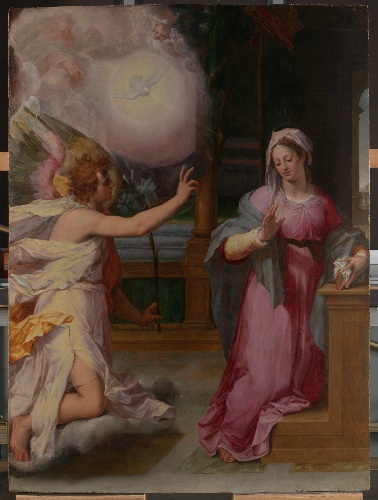
Title: The Annunciation
Artist: Peter Candid (Pieter de Witte, Pietro Candido)
Artist bio: Netherlandish, Bruges ca. 1548–1628 Munich
Date: ca. 1585
Object type: Painting
Classification: Paintings
Medium: Oil on wood
Dimensions: 91 1/4 x 68 1/4 in. (231.8 x 173.3 cm)
Department: European Paintings
Credit line: Gift of Fabrizio Moretti, in honor of Keith Christiansen, 2011
Accession year: 2011
Repository: Metropolitan Museum of Art, New York, NY
Tags: Annunciation|Doves|Virgin Mary|Archangel Gabriel